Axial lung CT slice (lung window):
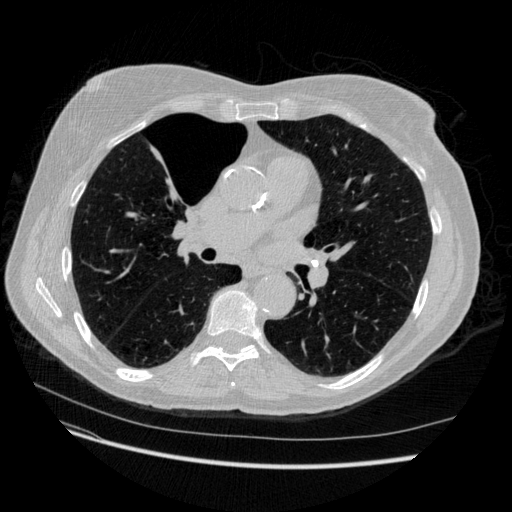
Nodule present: no